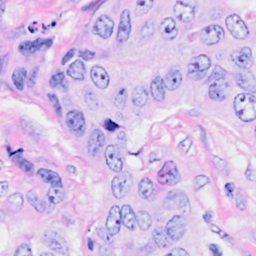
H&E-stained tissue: Breast